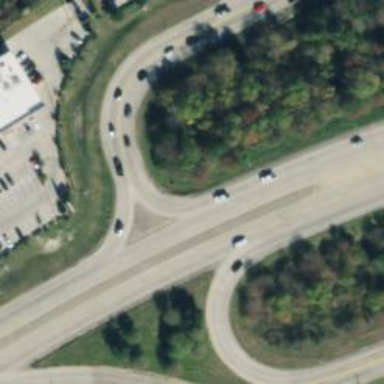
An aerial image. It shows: Secondary link road.